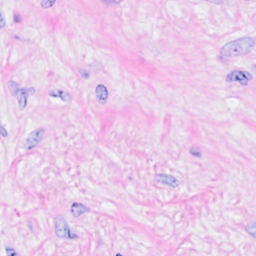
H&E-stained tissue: Breast